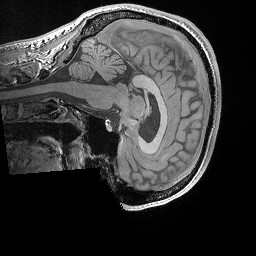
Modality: T1w
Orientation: sagittal
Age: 24
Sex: male
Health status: healthy
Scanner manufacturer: siemens
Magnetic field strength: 3 T
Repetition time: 0.02 s
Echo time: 0.00492 s